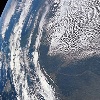
Label: cloud